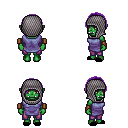
a pixel art fantasy rpg character, female body template, orc, green skin, chain tabard jacket, magenta pants, purple parted hairstyle, chain hood, leather bracers, black slippers, four views (front, back, left, right), 2x2 character sprite sheet, small pixel art, hard edges, no anti-aliasing